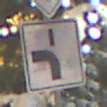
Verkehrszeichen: VerlaufVorfahrtsstrasse5
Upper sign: Vorfahrtsstrasse
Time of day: Night
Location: Outdoor (Urban)
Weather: Overcast
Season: Winter
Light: Artificial